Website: crate-barrel
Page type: billing-address
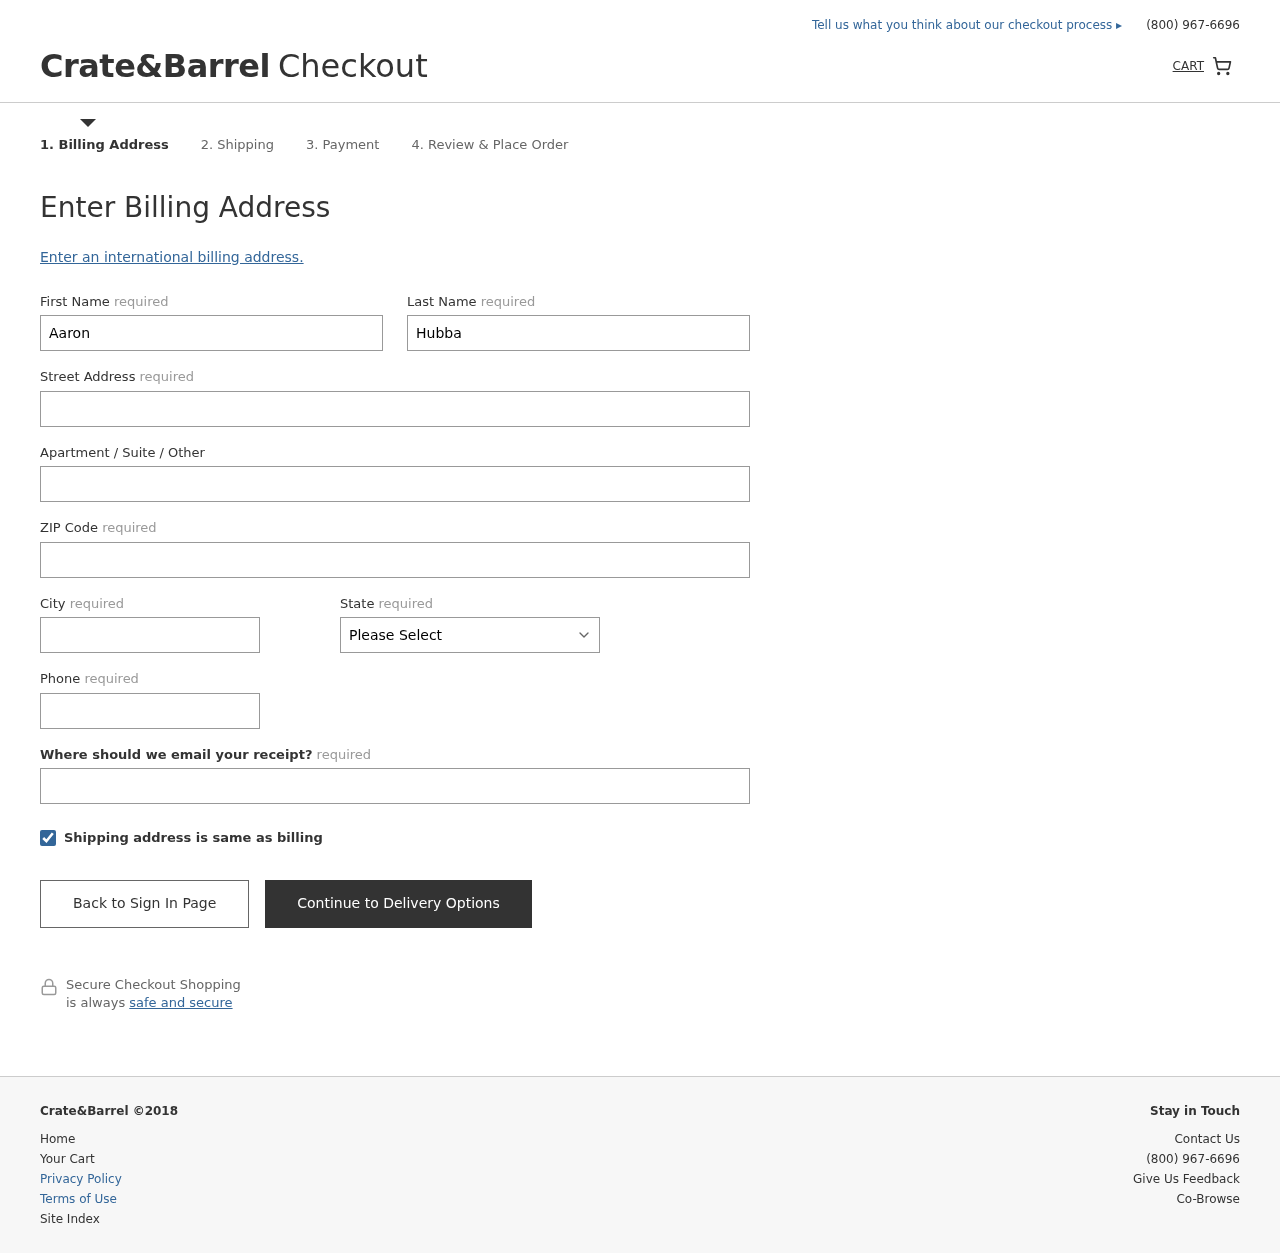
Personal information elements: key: PII_STATE
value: Missouri
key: PII_FIRSTNAME
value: Aaron
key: PII_LASTNAME
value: Hubbard
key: PII_STREET
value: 5351 Francisco Landing Suite 603
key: PII_STREET2
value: Suite 594
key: PII_POSTCODE
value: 80471
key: PII_CITY
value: East Jessicamouth
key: PII_PHONE
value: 9973529771
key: PII_EMAIL
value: aaron.hubbard@hotmail.com